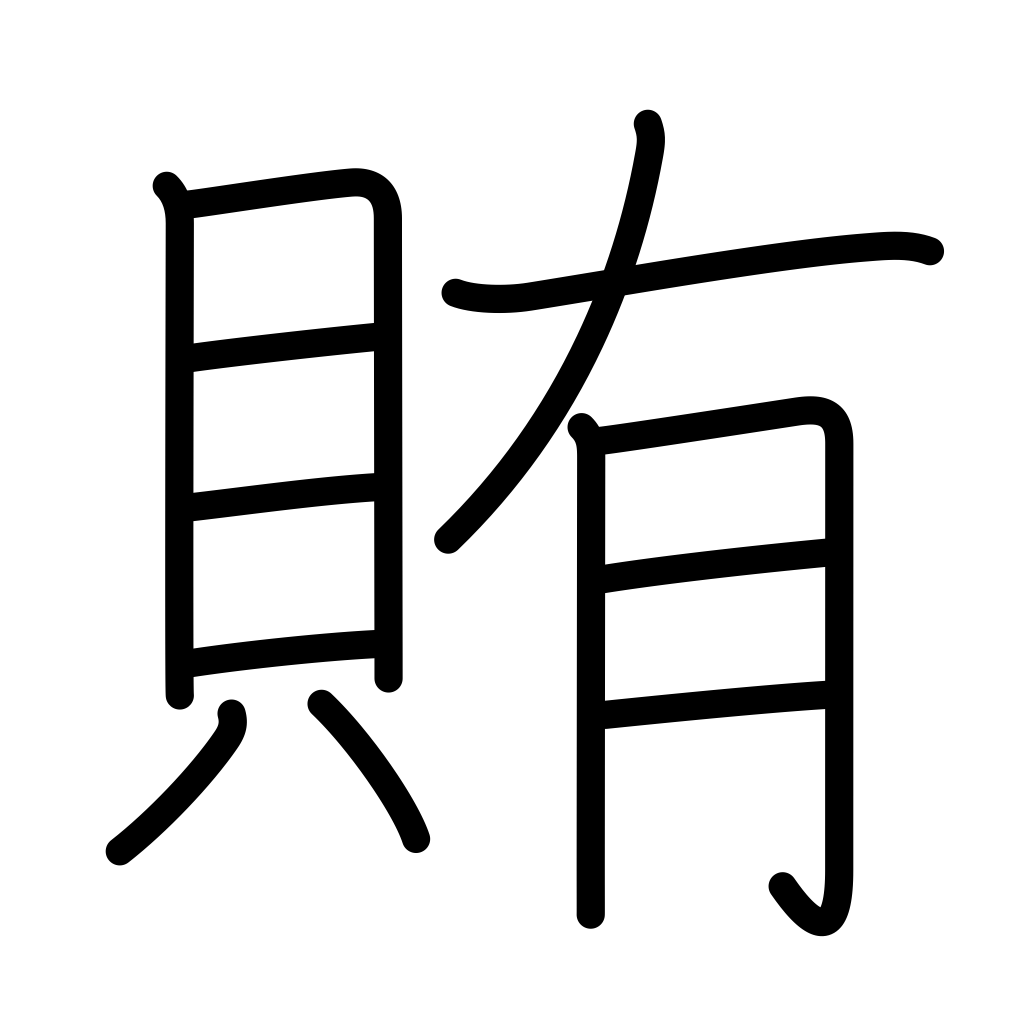
Meaning: bribe, board, supply, finance